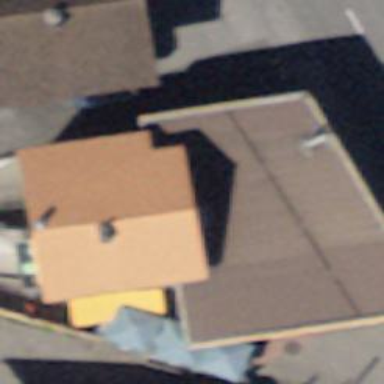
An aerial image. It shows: Fuel station.